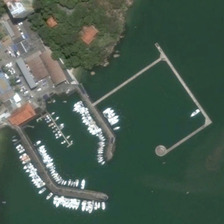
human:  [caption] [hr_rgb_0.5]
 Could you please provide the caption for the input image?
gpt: many boats are in a port near some buildings and green trees .

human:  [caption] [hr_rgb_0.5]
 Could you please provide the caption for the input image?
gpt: many boats are in a port near some buildings and green trees .

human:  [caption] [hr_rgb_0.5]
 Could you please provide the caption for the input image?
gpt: there are many white boats in the port .

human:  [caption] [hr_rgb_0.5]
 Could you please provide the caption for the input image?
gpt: there are many white boats in the port .

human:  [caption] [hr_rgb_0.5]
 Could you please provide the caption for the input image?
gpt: many boats are in a port near some buildings and green trees .